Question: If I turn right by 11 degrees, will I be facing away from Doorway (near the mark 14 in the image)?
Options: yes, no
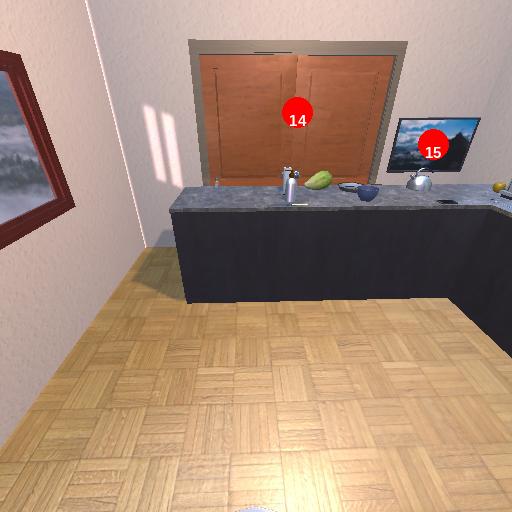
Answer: yes